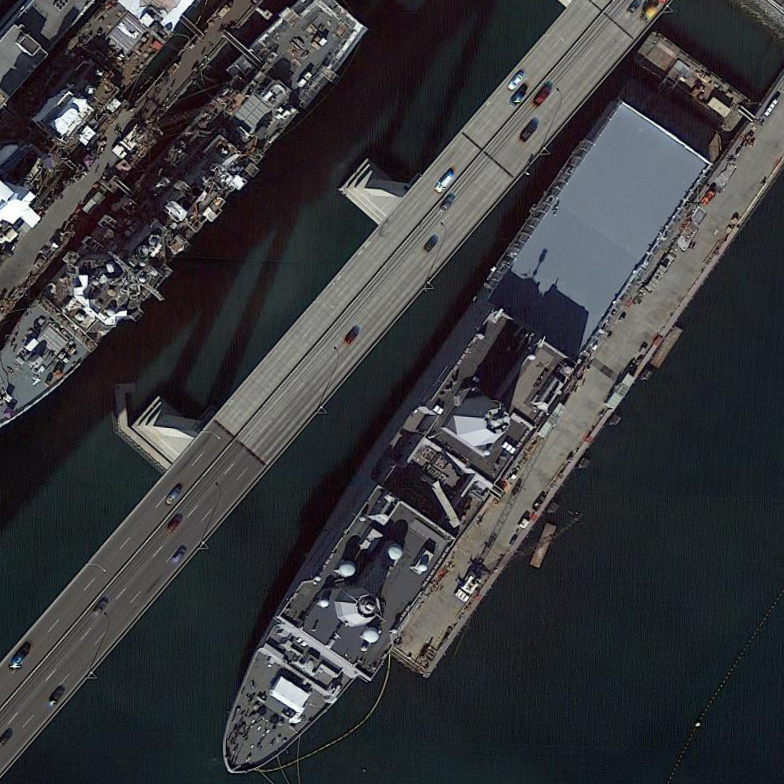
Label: San_Antonio-class_transport_dock